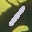
Label: 1